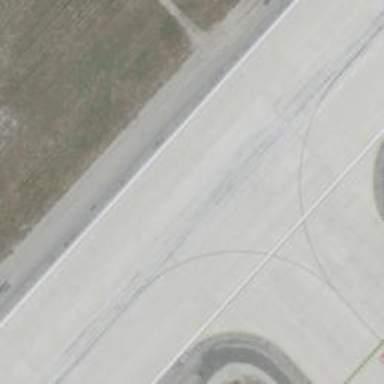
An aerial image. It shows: Image of taxiway at airport.